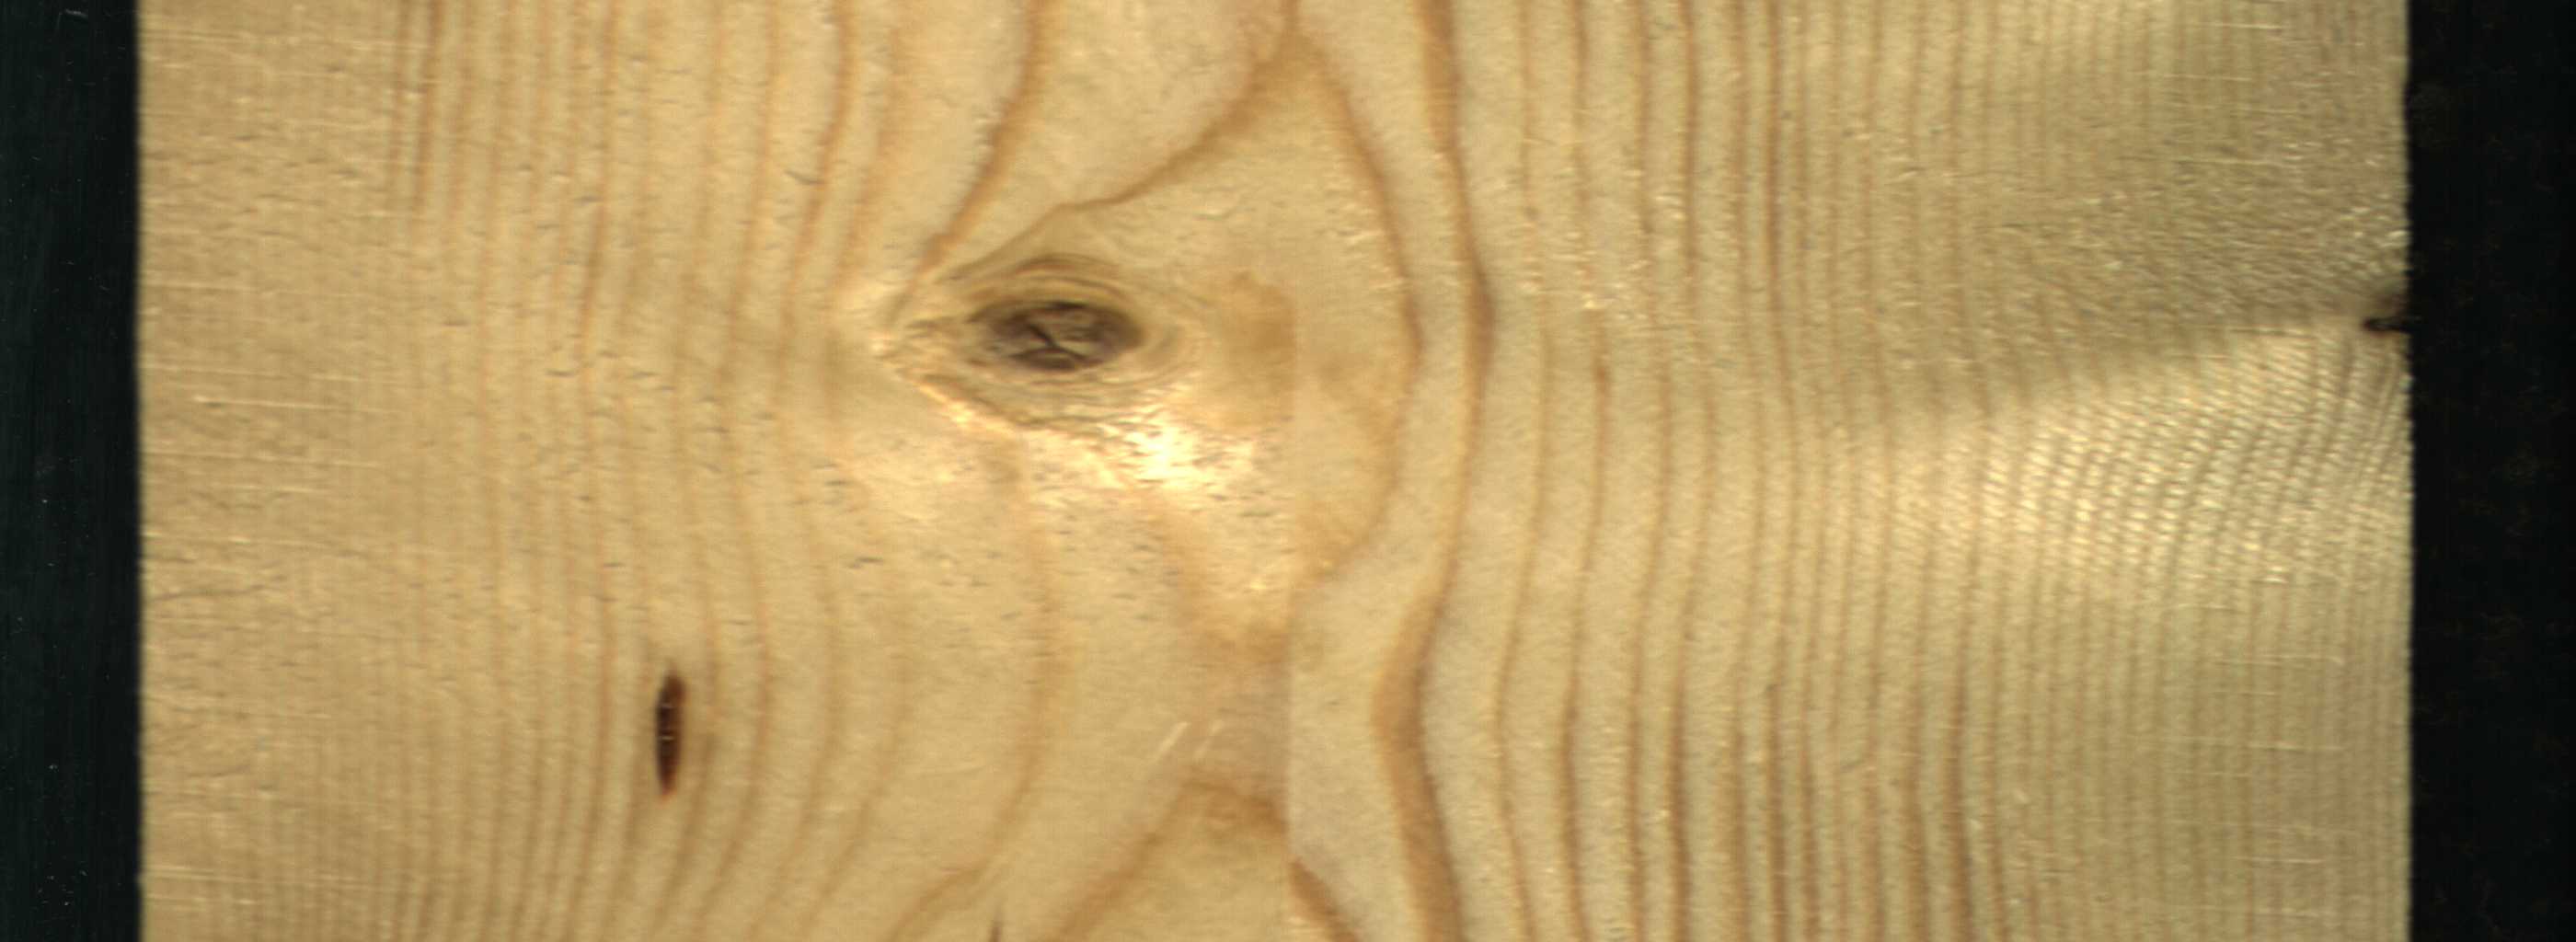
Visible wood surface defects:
resin
knot_with_crack
Dead_Knot